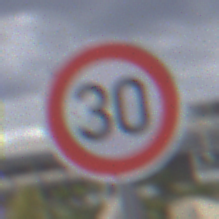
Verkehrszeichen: Geschwindigkeit30
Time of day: MorningAfternoon
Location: Outdoor (Suburban)
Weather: PartlyCloudy
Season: NotSpecified
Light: Natural